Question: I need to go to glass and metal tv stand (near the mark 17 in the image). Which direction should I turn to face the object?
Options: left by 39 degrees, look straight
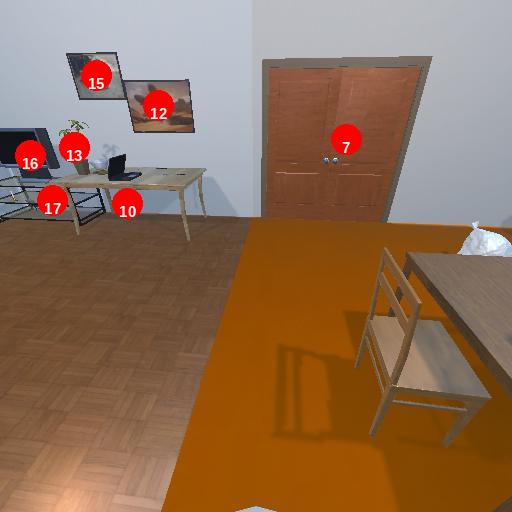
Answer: left by 39 degrees